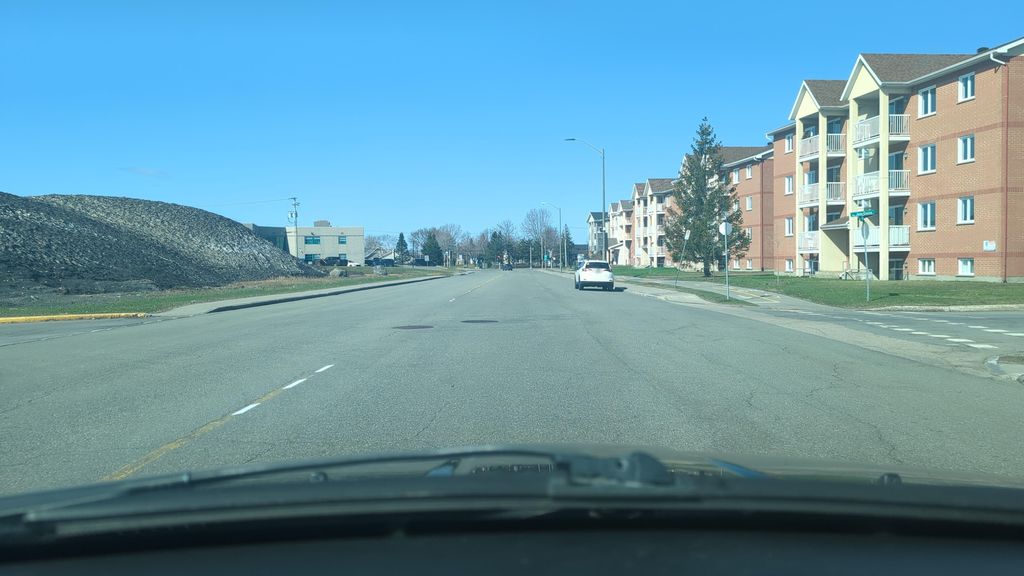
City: quebec_city